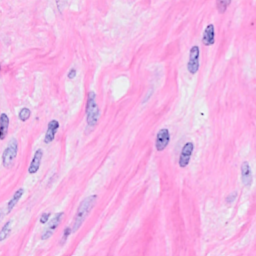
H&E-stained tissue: Breast